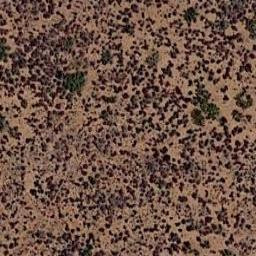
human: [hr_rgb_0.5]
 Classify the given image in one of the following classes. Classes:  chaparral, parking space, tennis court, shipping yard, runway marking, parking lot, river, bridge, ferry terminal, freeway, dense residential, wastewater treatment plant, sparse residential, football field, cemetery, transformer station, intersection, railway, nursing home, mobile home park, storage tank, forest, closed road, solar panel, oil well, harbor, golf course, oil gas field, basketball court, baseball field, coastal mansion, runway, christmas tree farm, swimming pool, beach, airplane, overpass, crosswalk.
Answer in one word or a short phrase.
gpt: chaparral